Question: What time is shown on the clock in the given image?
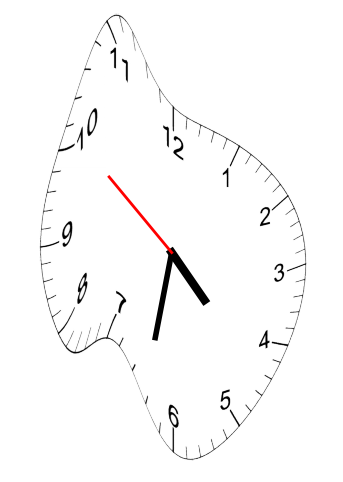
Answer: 04:31:51